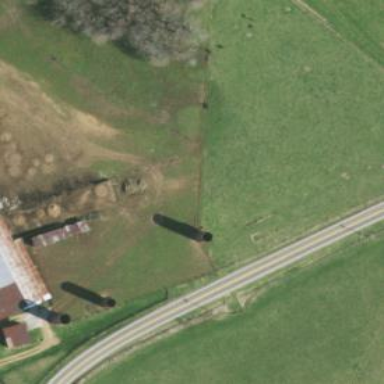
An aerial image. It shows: Silo building.